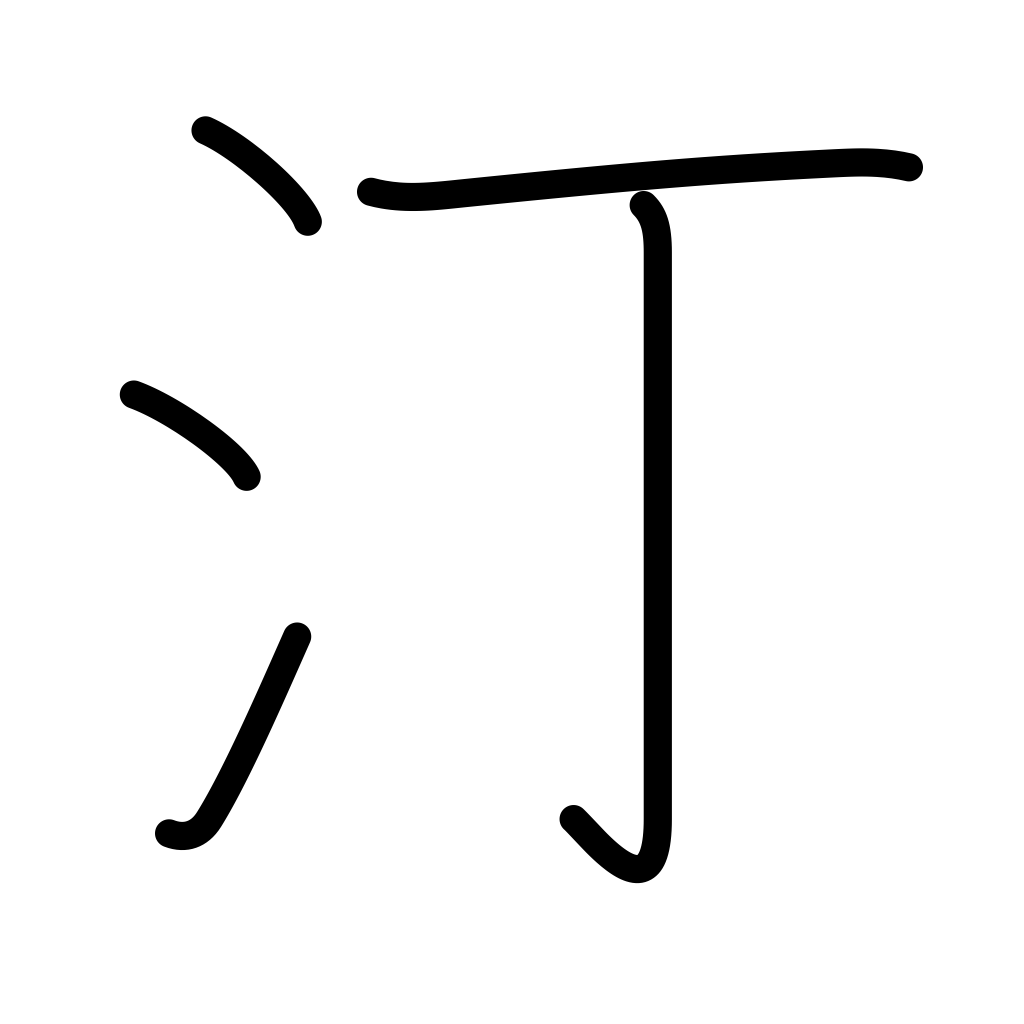
Meaning: water's edge, shore, bank